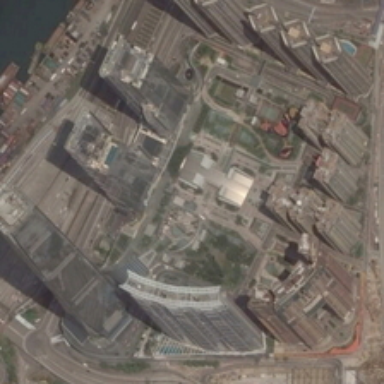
Many tall buildings have been built around the area .